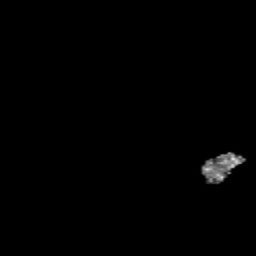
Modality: FA
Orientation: coronal
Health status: healthy
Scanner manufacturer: siemens
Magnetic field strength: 3 T
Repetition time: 10.6 s
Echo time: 0.092 s